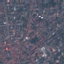
Land use / land cover: Residential